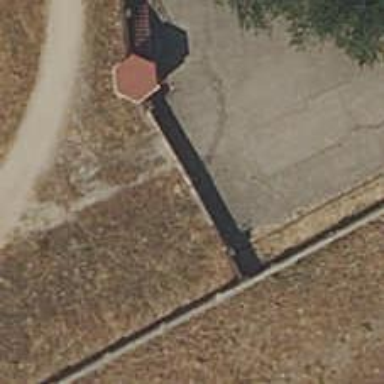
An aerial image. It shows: Gate.